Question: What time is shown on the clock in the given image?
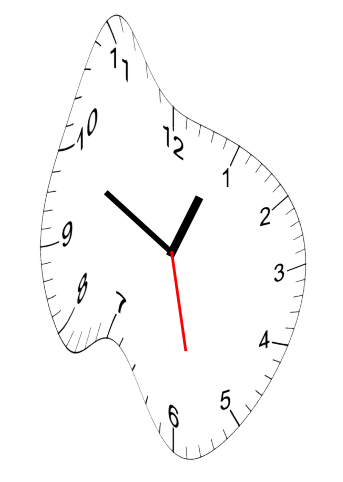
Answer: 12:49:28